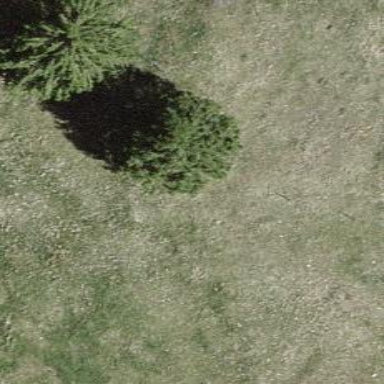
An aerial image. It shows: Beautiful tree in nature.